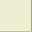
Piece: xx